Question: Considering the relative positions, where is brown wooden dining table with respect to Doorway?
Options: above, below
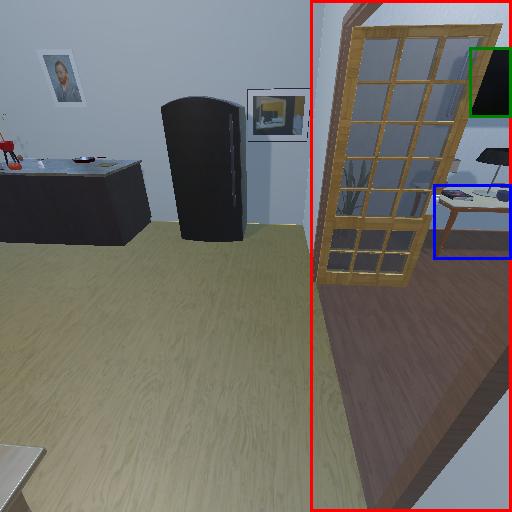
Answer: above